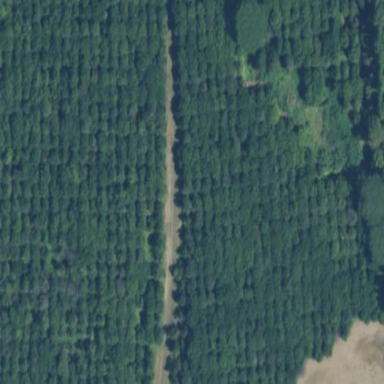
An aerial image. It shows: Orchard filled with macadamia trees.